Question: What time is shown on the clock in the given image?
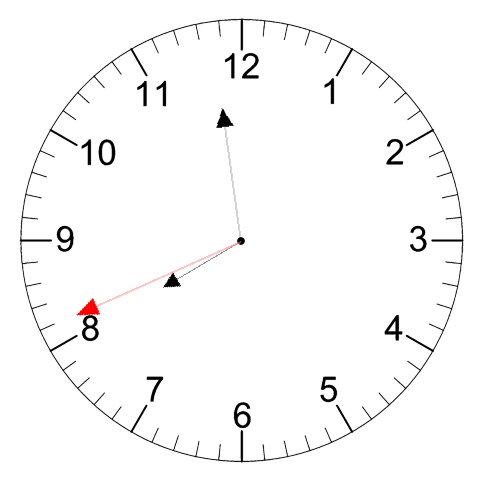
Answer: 07:58:41